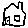
Label: house